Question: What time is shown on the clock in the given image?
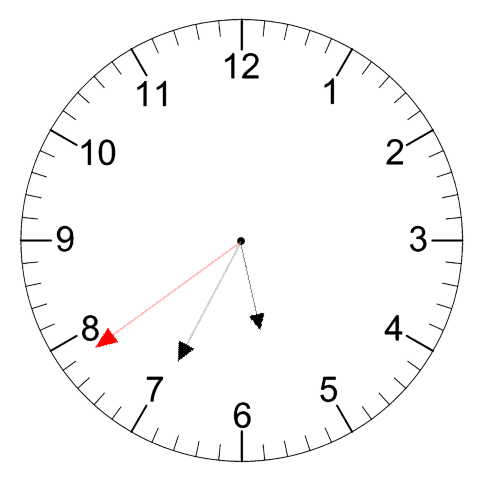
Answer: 05:34:39